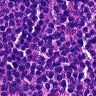
Metastatic tissue present: no